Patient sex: F
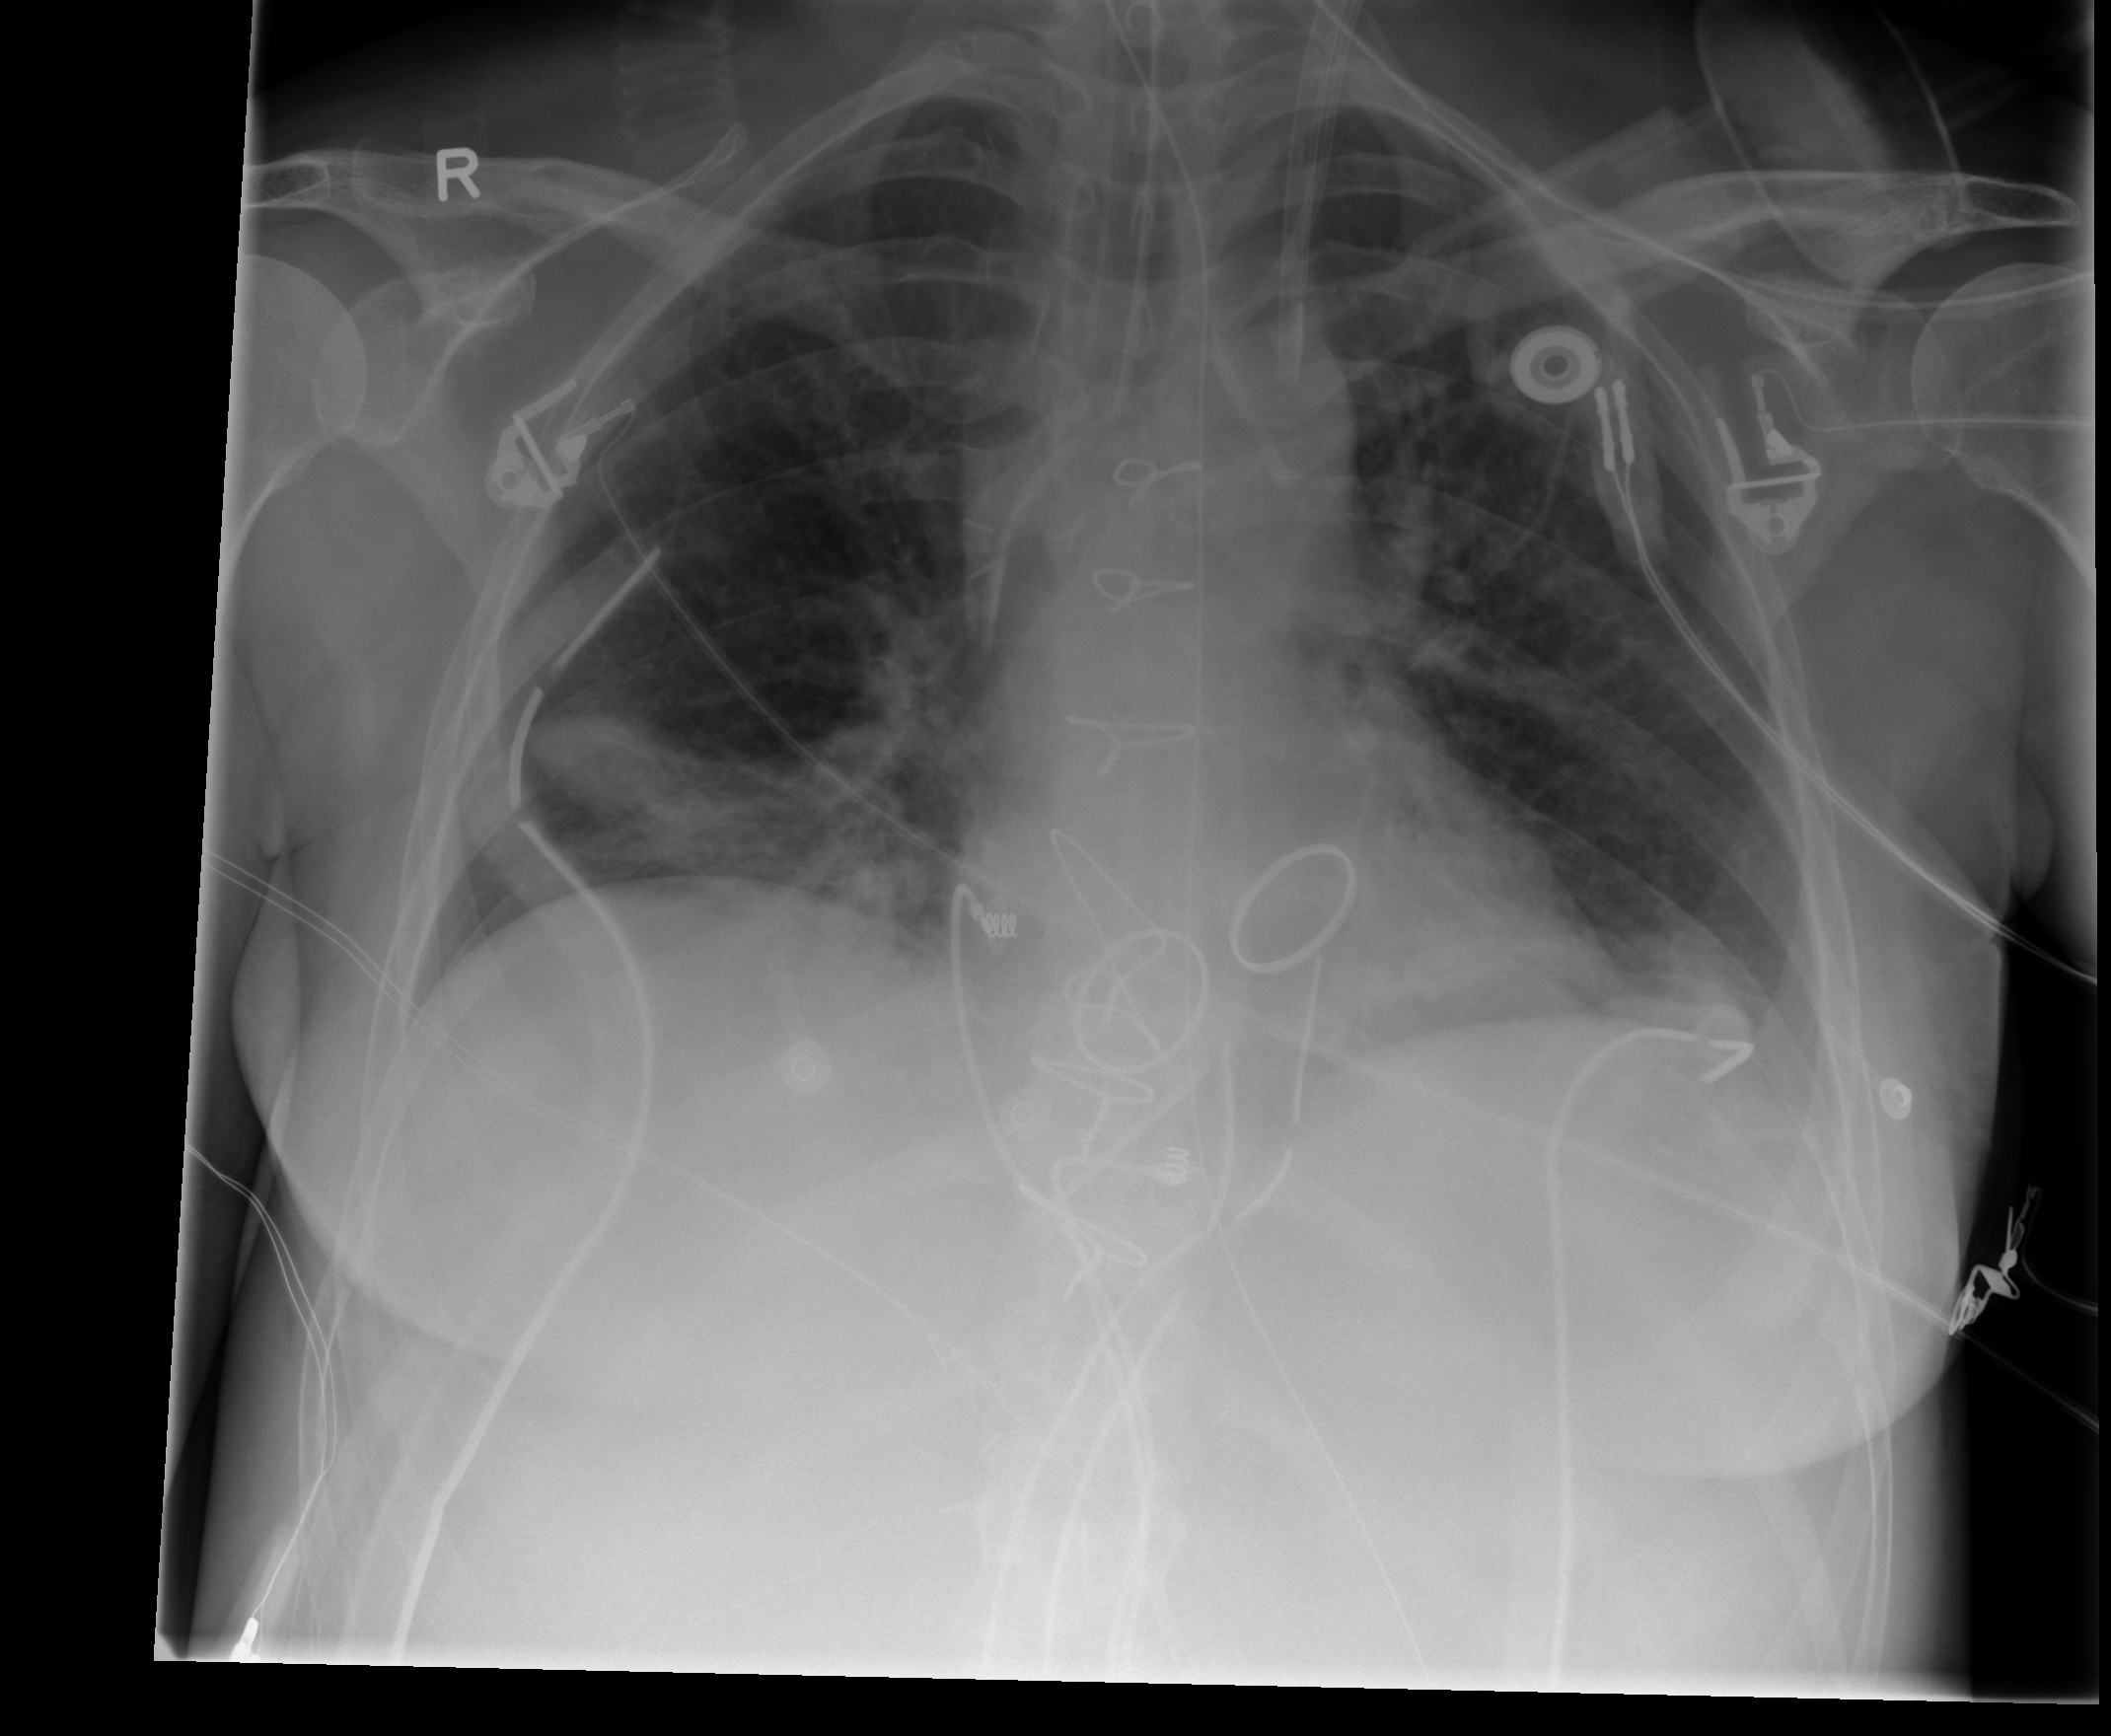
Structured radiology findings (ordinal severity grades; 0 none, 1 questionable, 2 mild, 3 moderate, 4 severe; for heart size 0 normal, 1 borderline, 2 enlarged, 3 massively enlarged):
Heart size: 0
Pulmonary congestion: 0
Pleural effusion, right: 0
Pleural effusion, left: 1
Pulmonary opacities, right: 0
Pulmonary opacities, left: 0
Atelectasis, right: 2
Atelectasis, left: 2